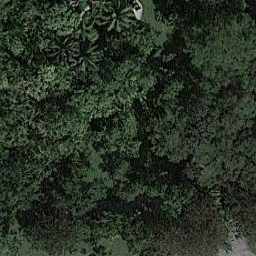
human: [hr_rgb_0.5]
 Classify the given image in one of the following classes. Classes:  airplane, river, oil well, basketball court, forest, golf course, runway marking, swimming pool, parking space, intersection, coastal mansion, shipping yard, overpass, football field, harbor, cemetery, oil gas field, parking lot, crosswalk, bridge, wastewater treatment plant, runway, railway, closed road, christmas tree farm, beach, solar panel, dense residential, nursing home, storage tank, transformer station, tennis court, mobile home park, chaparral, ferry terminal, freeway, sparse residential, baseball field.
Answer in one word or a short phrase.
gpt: forest